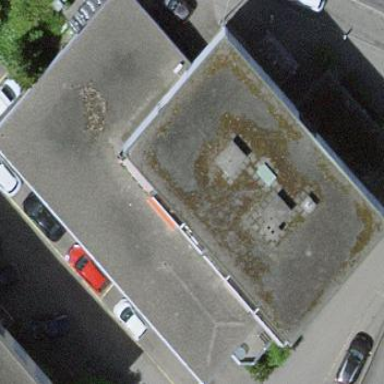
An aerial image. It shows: Building with flat roof.